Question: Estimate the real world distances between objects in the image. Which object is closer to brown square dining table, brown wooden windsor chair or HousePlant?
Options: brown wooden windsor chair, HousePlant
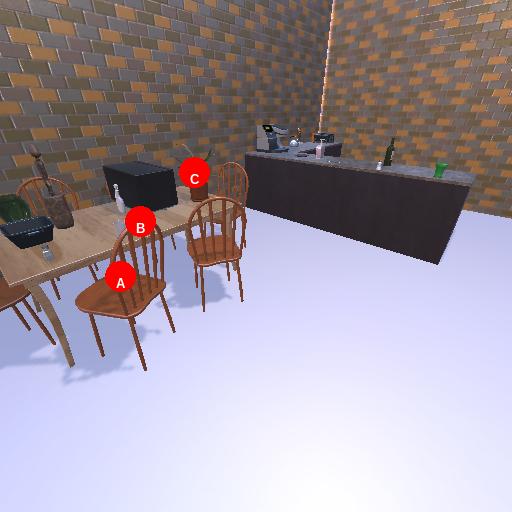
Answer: brown wooden windsor chair